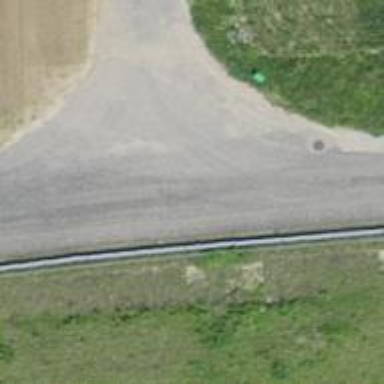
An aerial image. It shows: Guard rail.